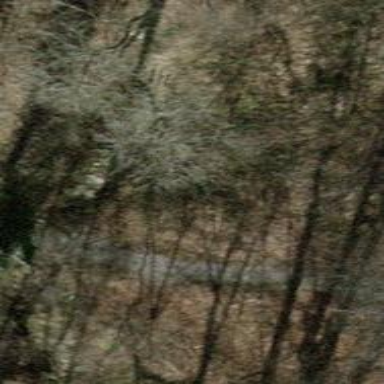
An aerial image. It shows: Path leading to bridge.